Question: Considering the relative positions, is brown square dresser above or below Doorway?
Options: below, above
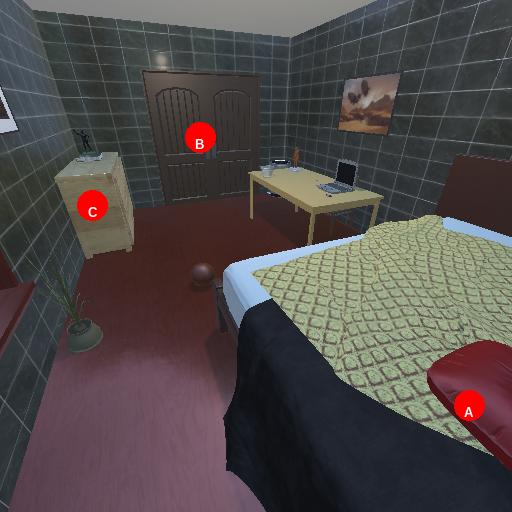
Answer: below